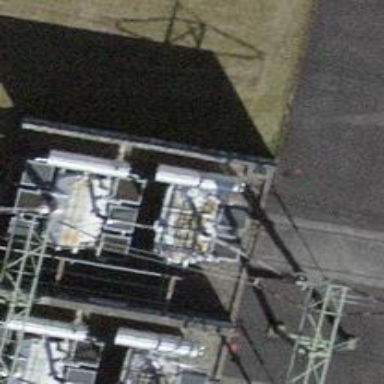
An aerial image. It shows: Transformer.